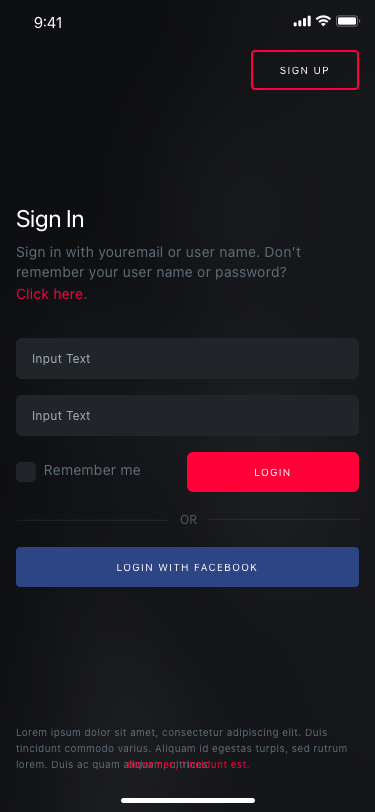
Text in this UI design:
login with facebook
Remember me
OR
Lorem ipsum dolor sit amet, consectetur adipiscing elit. Duis tincidunt commodo varius. Aliquam id egestas turpis, sed rutrum lorem. Duis ac quam aliquam, ultrices
dolor nec, tincidunt est.
Sign In
Sign in with youremail or user name. Don’t remember your user name or password?
Click here.